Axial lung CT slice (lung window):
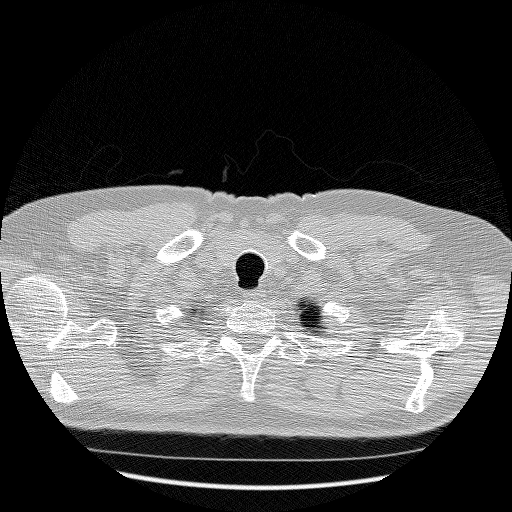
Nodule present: no